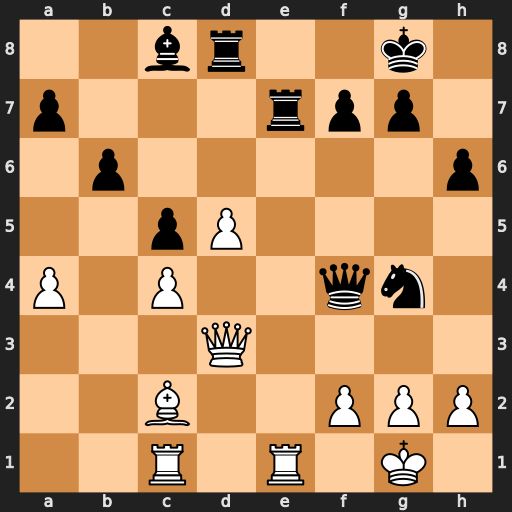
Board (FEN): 2br2k1/p3rpp1/1p5p/2pP4/P1P2qn1/3Q4/2B2PPP/2R1R1K1
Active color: w
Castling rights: -
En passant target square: -
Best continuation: Qh7+ Kf8 Qh8#